Question: I have to develop an lob application that works in windows (wpf) but should be deployed in two flavors:
- -
I'll use Entity Data Model generated from a database (dbcontext, EF 4.0) (VS2012, sql server express 2012)
I want to develop a unique Data Access Layer which the UI will be bound to, and it will take the data from the dbcontext directly (local database) or from a WCF Service that exposes the data from a dbcontext (remote database)

I don't know where to start, I need guidance, examples, I know that it depends on the nature of the application, but some example, article, would be of great help. I don't find an example that's similar to my needs
I guess that I better use a DI Framework, but I want to focus on the DAL first.
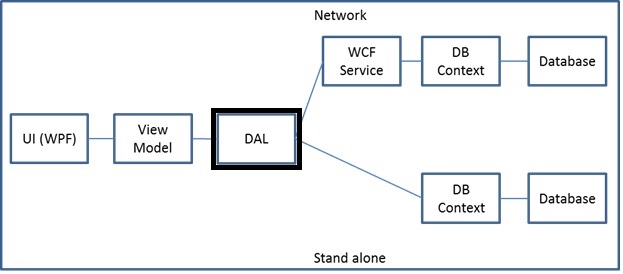
Answer: Well, since you want to use a DI framework (probably a good choice :)), you already know that you need to define your DAL using interfaces. Then you can have classes implementing those interfaces that act as adapters to either the WCF Service or the DB Context.
A nice aspect of your design is that you will automatically isolate yourself from possible future replacements of WCF Service & DB Context - i.e., whenever Microsoft releases yet another data access technology. :) Or more likely, whenever your team decides to adopt a different one, e.g. switching from a WCF service to a REST service.
In general the <URL> is used to solve this. So for example you might have:
'''
public interface IWidgetRepository
{
// Query methods
Widget GetById(string id);
IEnumerable<Widget> GetAll();
// Update methods
void RenameWidget(string id, string newName);
void UpdateWidgetPrice(string id, decimal newPrice);
}
'''
If you try to make the repository interface very general, though, this becomes daunting very quickly as you start to realize that you want to have different querying capabilities, etc. (E.g., if you try to implement IQueryable in the DAL, you've got a lot of work ahead of you! I've tried, and I gave up realizing that I was just wasting effort.)
The best way around that is probably to have predefined query methods, e.g. 'GetWidgetsWithOpenOrders()' and 'GetWidgetsWithFooBarComponents'. Then in your adapter classes that implement 'IWidgetRepository' you'll just have to implement those queries by mapping them to either the Entity Framework or WCF Service implementations.
One side effect of this is that the DAL will need its own set of data transfer objects (DTOs) - so you'll end up with a class for Widget in the DAL namespace, and potentially have other Widget classes in the DB Context and/or the WCF Service proxy. You can try to work around that by forcing the DB Context to use the same Widget class for its database mapping, but I wouldn't recommend it. The DTOs in the DB Context are there to adapt to the database, and the same goes for the DTOs in the WCF Service - they're the data contracts that the service exposes. The DTOs in the DAL are there to reflect the needs of the user interface (in MVVM terms, they're the 'Model'; in OO patterns terms they're a <URL>.
Another side effect is that it's very easy to create stub/mock implementations of your 'IWidgetRepository' for 1) unit testing and 2) rapid prototyping of your UI without the back-end data access strategies being fully implemented.